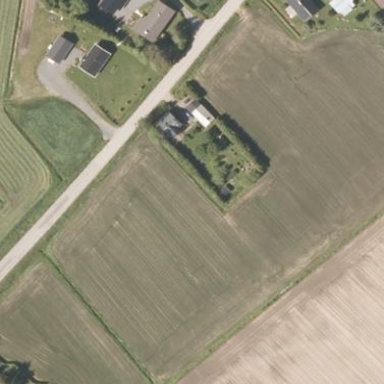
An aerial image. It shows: Farmyard area.